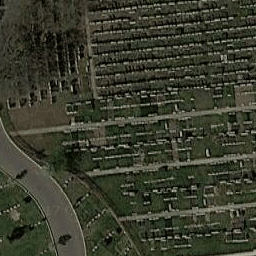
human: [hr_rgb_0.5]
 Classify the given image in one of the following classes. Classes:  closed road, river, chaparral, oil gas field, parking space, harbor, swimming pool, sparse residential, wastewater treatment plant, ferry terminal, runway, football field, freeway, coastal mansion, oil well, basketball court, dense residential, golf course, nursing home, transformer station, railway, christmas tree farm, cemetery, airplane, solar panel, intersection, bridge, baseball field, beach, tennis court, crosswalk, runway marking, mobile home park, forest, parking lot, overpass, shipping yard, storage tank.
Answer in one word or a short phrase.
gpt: cemetery